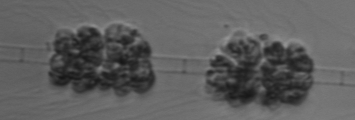
Label: Leptocylindrus_mediterraneus